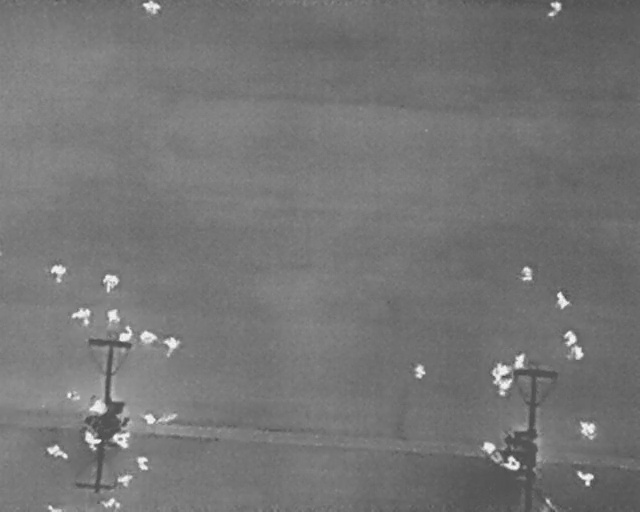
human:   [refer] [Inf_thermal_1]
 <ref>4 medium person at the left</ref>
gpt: <box>[[7, 51, 10, 54, 2], [16, 59, 19, 63, 2], [21, 63, 24, 67, 2], [18, 63, 21, 66, 2]]</box>

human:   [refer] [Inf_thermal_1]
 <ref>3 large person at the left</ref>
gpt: <box>[[15, 53, 18, 56, 2], [11, 59, 14, 63, 2], [24, 66, 28, 69, 2]]</box>

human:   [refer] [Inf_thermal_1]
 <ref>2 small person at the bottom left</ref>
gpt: <box>[[22, 80, 24, 83, 2], [7, 97, 9, 100, 2]]</box>

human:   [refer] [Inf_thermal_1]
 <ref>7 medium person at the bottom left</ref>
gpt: <box>[[10, 75, 12, 79, 2], [14, 77, 16, 81, 2], [17, 84, 20, 87, 2], [7, 85, 9, 90, 2], [21, 89, 23, 91, 2], [18, 92, 20, 95, 2], [16, 96, 18, 100, 2]]</box>

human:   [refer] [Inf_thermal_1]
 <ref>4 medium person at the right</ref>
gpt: <box>[[81, 52, 83, 55, 2], [86, 57, 89, 59, 2], [87, 64, 90, 67, 2], [88, 67, 91, 70, 2]]</box>

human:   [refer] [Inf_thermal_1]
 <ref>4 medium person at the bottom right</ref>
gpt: <box>[[79, 69, 82, 71, 2], [77, 74, 80, 77, 2], [75, 85, 77, 88, 2], [78, 88, 81, 92, 16]]</box>

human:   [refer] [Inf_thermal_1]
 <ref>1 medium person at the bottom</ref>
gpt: <box>[[64, 71, 67, 73, 2]]</box>

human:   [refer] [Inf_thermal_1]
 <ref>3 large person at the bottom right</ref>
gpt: <box>[[76, 70, 79, 74, 2], [90, 82, 93, 85, 2], [89, 91, 92, 95, 2]]</box>